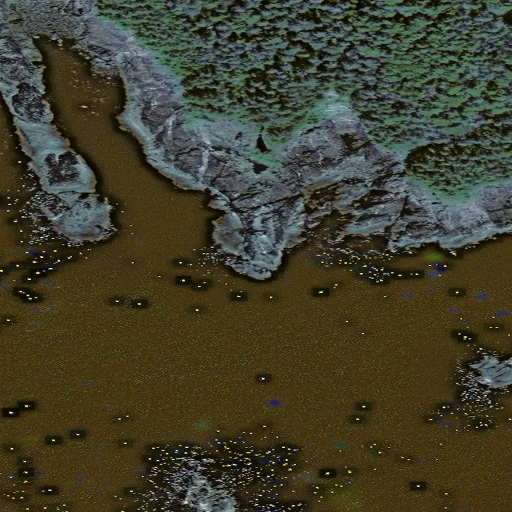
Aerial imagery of cape in Alaska named Point Theodore containing only unknown